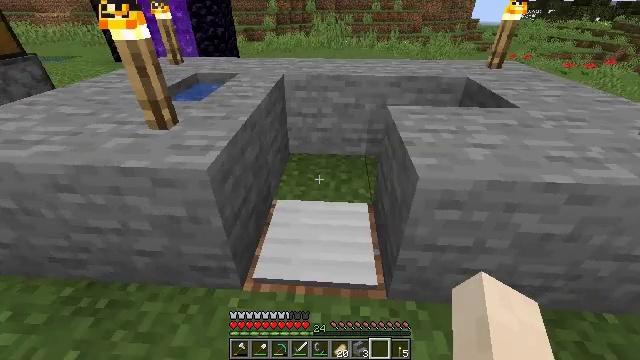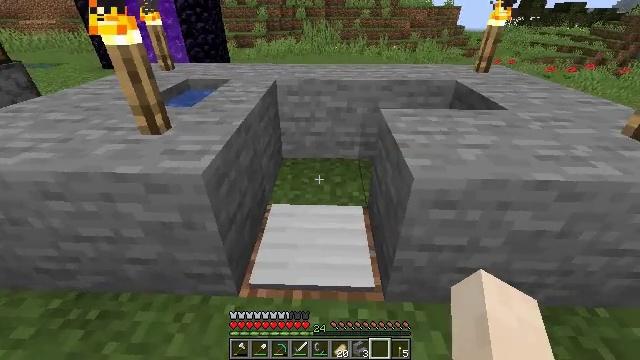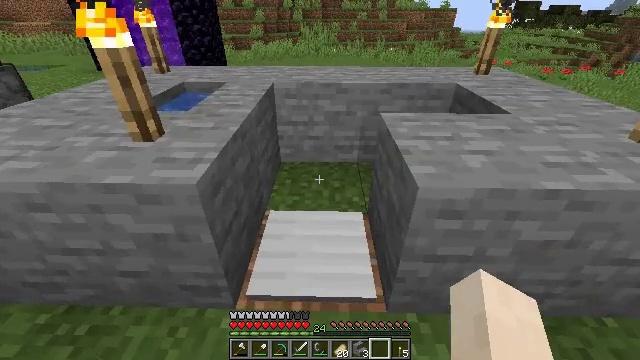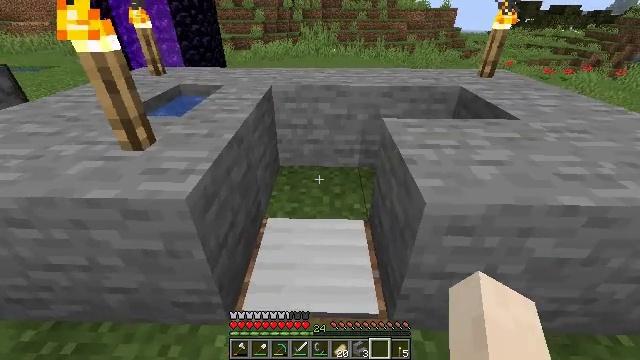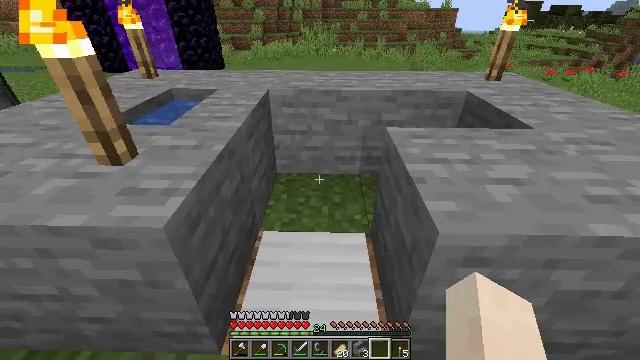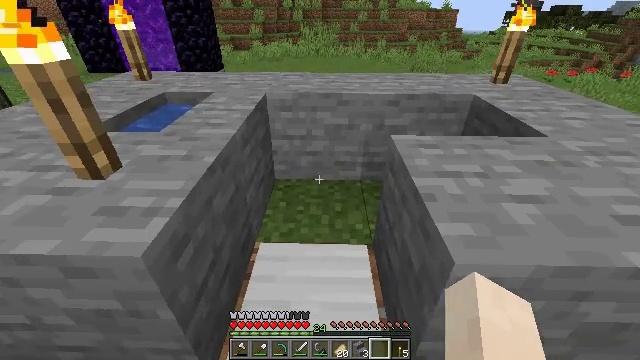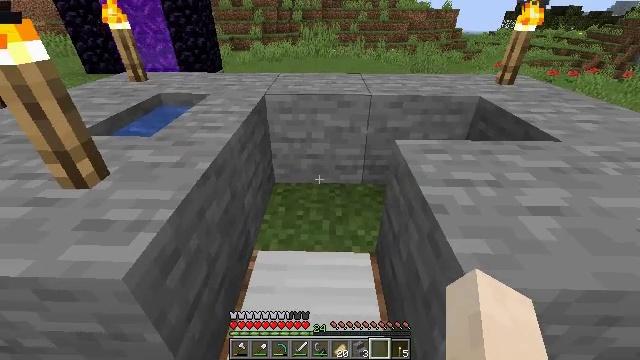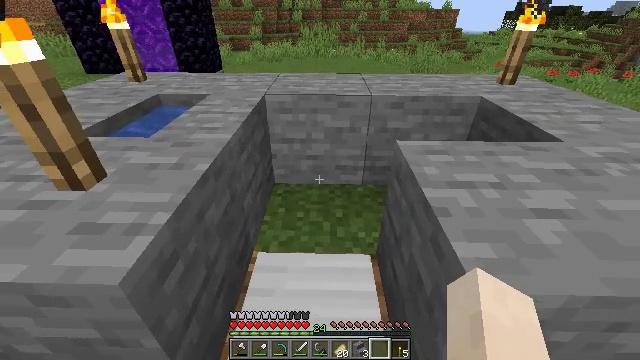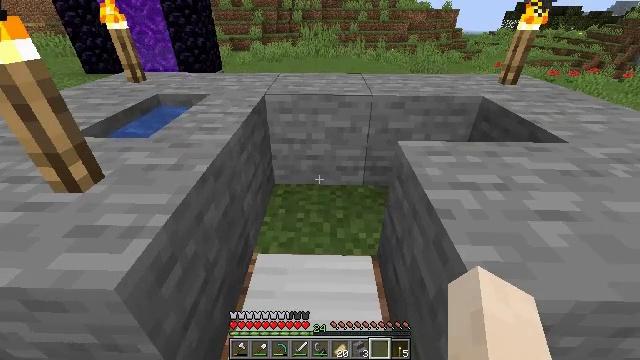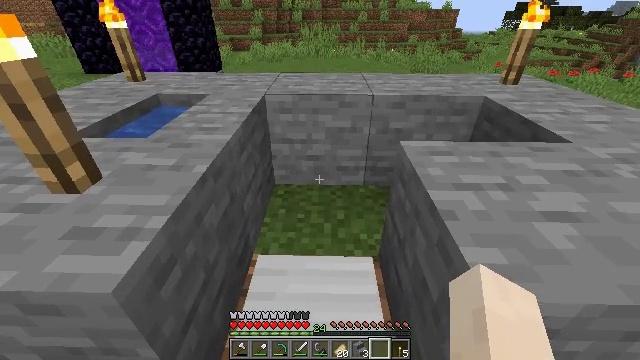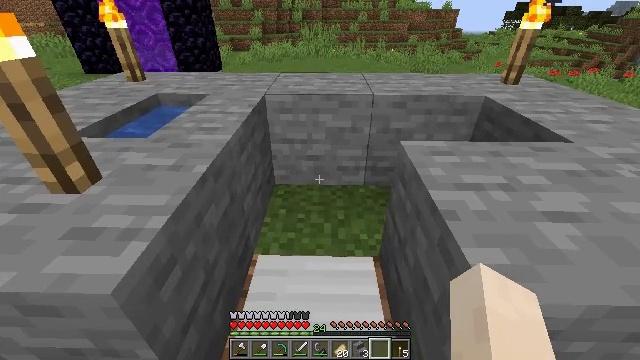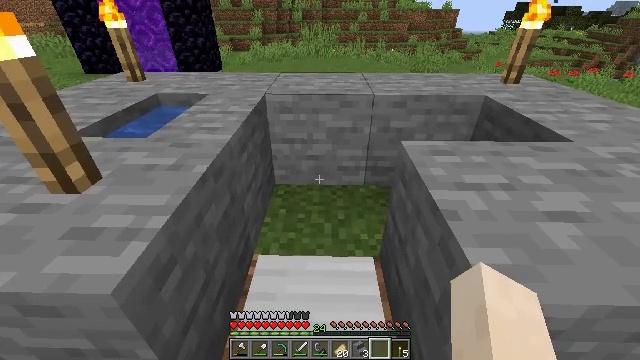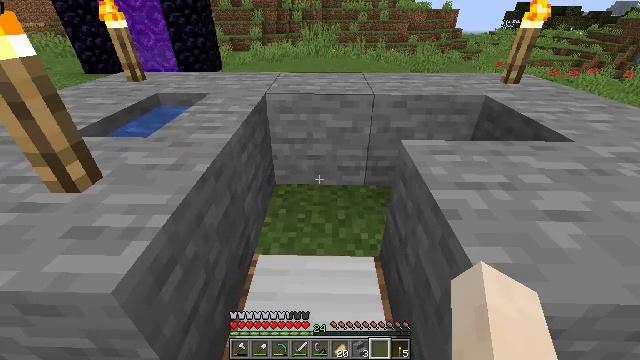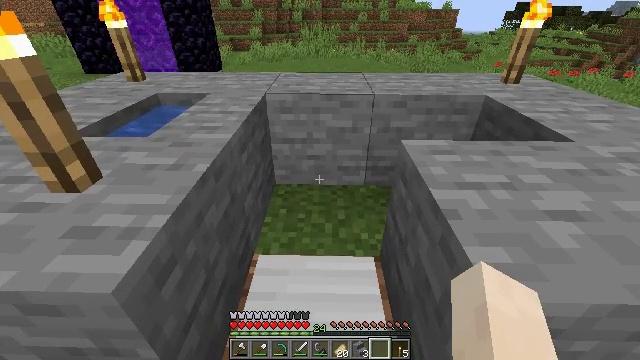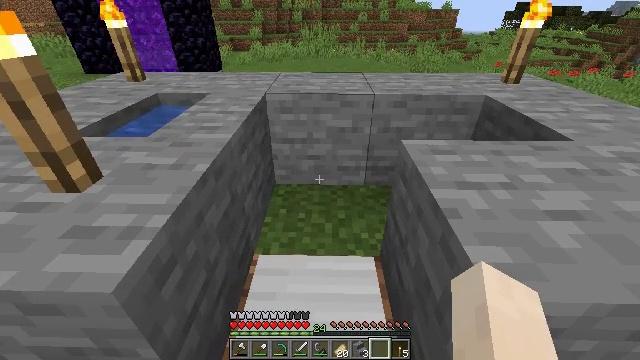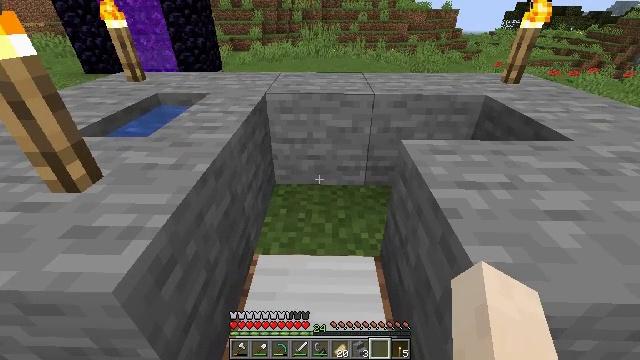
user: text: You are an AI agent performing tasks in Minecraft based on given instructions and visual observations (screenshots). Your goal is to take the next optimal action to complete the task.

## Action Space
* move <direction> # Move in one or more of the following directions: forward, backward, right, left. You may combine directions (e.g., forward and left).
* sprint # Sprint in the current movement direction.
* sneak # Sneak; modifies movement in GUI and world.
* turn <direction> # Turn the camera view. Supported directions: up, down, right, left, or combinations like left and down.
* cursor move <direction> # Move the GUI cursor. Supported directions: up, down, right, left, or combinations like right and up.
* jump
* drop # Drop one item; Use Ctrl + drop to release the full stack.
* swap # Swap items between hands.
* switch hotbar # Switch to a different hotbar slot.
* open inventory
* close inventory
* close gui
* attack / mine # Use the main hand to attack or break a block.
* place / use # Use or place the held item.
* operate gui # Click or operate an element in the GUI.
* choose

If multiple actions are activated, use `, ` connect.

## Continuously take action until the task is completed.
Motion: motion action
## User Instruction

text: mine block heavy weighted pressure plate
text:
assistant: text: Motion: turn right and up
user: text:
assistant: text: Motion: move forward
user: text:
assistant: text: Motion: move forward
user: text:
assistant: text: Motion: move forward
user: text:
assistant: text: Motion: no_op
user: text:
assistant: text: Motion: no_op
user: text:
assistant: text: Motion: no_op
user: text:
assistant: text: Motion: no_op
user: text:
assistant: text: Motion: no_op
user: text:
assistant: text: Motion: no_op
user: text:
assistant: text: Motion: no_op
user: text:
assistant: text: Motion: no_op
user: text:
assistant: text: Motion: no_op
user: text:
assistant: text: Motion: no_op
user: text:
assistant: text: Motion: no_op
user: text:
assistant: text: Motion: no_op
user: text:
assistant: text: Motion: no_op
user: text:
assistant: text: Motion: no_op
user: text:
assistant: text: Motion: no_op
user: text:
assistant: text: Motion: no_op
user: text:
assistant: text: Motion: no_op
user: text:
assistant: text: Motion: no_op
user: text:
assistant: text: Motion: no_op
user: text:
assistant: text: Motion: no_op
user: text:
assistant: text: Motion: no_op
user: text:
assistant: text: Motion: no_op
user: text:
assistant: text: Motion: no_op
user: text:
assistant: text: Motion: no_op
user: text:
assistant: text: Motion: no_op
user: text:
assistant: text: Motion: no_op